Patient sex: M
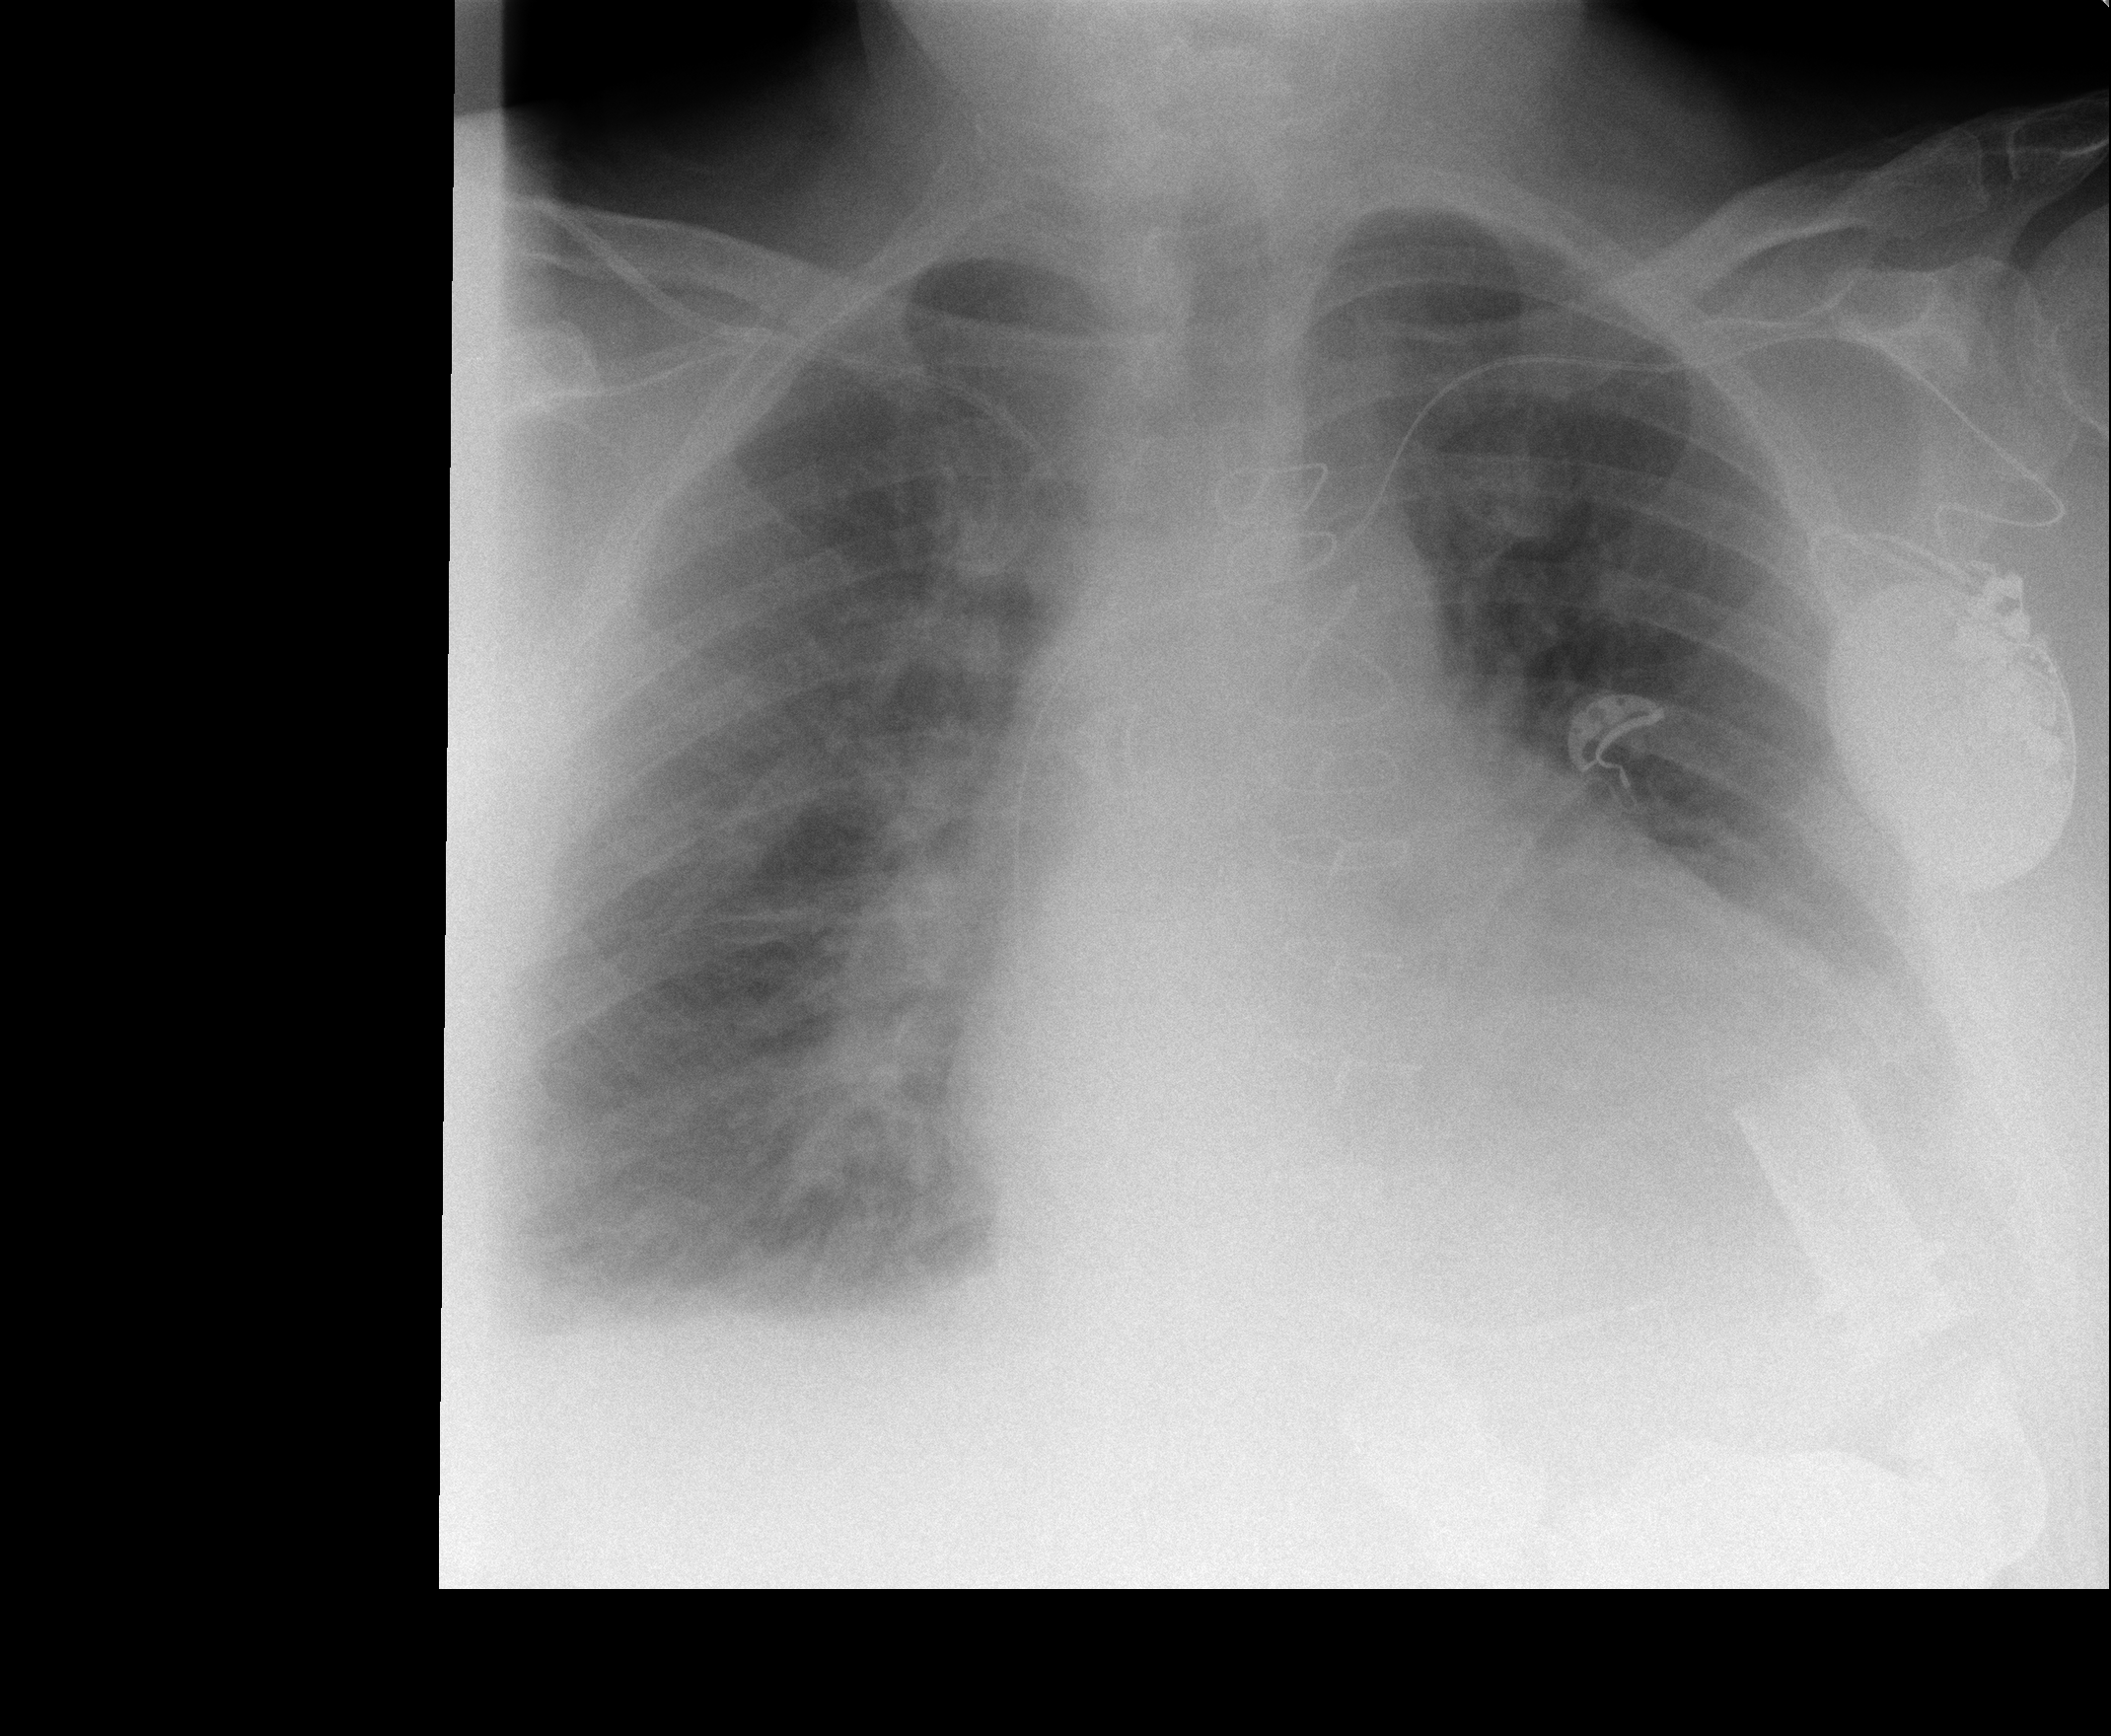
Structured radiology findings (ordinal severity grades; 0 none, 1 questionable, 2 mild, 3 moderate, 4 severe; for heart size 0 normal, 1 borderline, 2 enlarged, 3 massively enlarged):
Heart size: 2
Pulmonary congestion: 2
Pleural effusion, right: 2
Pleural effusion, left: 2
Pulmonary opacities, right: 1
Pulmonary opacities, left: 1
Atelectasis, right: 2
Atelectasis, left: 2